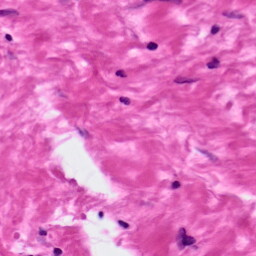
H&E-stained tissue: Ovarian